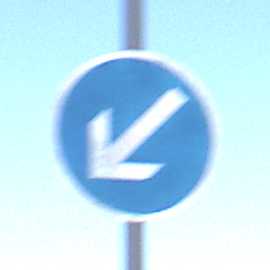
Verkehrszeichen: VorgeschriebeneVorbeifahrtLinks
Umgebung: Outdoor, RoadRail
Tageszeit: Midday
Wetter: Clear
Licht: Natural
Jahreszeit: Summer
Kontrast: HighContrast